Question: My page width is 960px and I have 3 divs on it in a horizontal manner that collectively take 100% of the width.
When the page width is decreased, I want the divs to be arranged in a vertical manner.
How can I do it in CSS ??

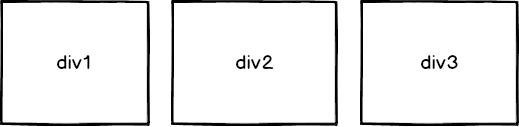
Answer: In css you can make use of media rules. For example, you can set new CSS styles, if the screen size goes below a certain width. In the case below it's set to use the new css rules once the width goes below 960px.
'''
@media only screen and (max-width: 960px) {
.test-div {
float:none;
}
}
'''
here is a full fiddle: <URL>
simply resize your browser and see.